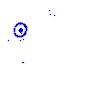
Particle: kaon